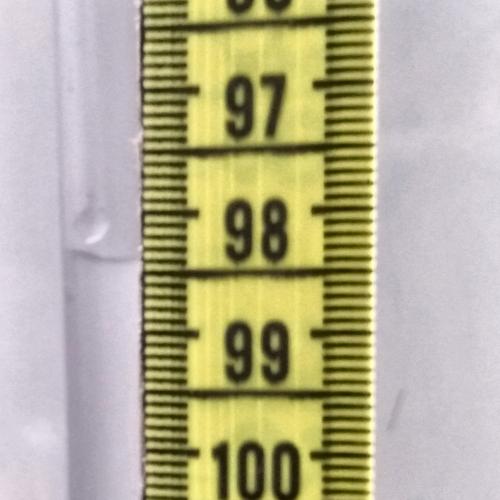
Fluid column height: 98.4 cm